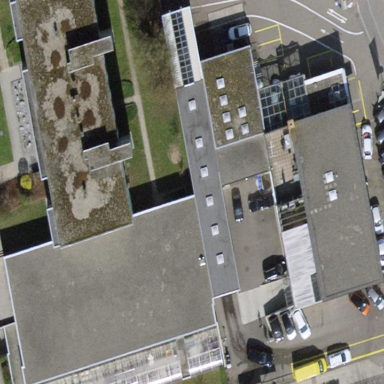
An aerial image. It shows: Car shop building.